Question: I heard that Haskell variables are immutable but i am able to reassign and update variable values

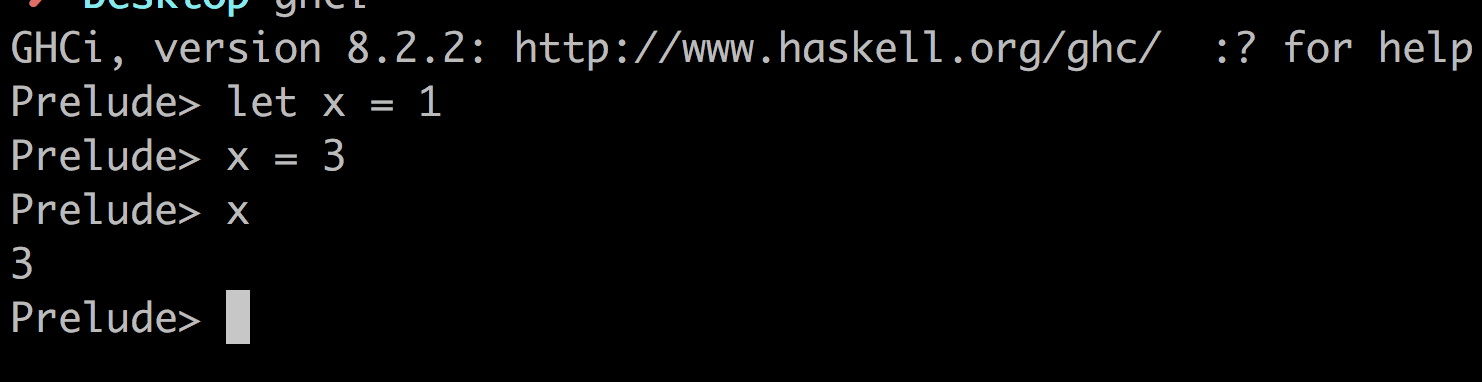
Answer: First, note that GHCi syntax is not quite the same as Haskell source-file syntax. In particular, 'x = 3' actually used to be illegal as such:
'''
GHCi, version 7.10.2: http://www.haskell.org/ghc/ :? for help
Prelude> x = 3
<interactive>:2:3: parse error on input '='
'''
Newer versions have made this possible by simply rewriting any such expression to 'let x = 3', which has always been ok:
'''
GHCi, version 7.10.2: http://www.haskell.org/ghc/ :? for help
Prelude> let x = 3
Prelude> x
3
'''
By contrast, in a Haskell source file, 'let x = 3' has never been legal by itself. This only works in a particular environment, namely a 'do'.
'''
main :: IO ()
main = do
let x = 3
print x
'''
And the GHCi prompt by design actually works like the lines in a 'do' block, so let's in the following discuss that. Note that I can also write
'''
main = do
let x = 1
let x = 3
print x
'''
And that's basically what's also going on in your GHCi session. However, as the others have remarked, this is mutation but . To understand how this works, note that the above is essentially a shorthand way of writing
'''
main =
let x = 1
in let x = 3
in print x
'''
So, you have . When you look up a variable in some expression, Haskell always picks the "nearest one", i.e. in the inner scope:
'''
main =
let x = 1
+--
in|let x = 3
|in print x
+-
'''
The outer 'x' isn't touched at all, it's basically unrelated to anything going on in the inner scope. The compiler will actually warn you about this, if asked if there's anything fishy in your file:
'''
$ ghc -Wall wtmpf-file16485.hs
[1 of 1] Compiling Main ( wtmpf-file16485.hs, wtmpf-file16485.o )
wtmpf-file16485.hs:3:8: warning: [-Wunused-local-binds]
Defined but not used: 'x'
|
3 | let x = 1
| ^
wtmpf-file16485.hs:3:12: warning: [-Wtype-defaults]
* Defaulting the following constraint to type 'Integer'
Num p0 arising from the literal '3'
* In the expression: 3
In an equation for 'x': x = 3
In the expression:
do let x = 1
let x = 3
print x
|
3 | let x = 1
| ^
wtmpf-file16485.hs:4:8: warning: [-Wname-shadowing]
This binding for 'x' shadows the existing binding
bound at wtmpf-file16485.hs:3:8
|
4 | let x = 3
| ^
'''
There: the second definition simply introduces a , more local variable which also happens to be called 'x', but is unrelated to the outer variable. I.e. we might as well rename them:
'''
main = do
let xOuter = 1
let xInner = 3
print xInner
'''
A consequence of all this is that a variable that's "mutated" in this way has no influence on other functions which use the original variable. Example:
'''
GHCi, version 8.2.1: http://www.haskell.org/ghc/ :? for help
Loaded GHCi configuration from /home/sagemuej/.ghci
Loaded GHCi configuration from /home/sagemuej/.ghc/ghci.conf
Prelude> let x = 1
Prelude> let info = putStrLn ("x is ="++show x++" right now")
Prelude> x = 3
Prelude> info
x is =1 right now
'''
Another consequence is that "updates" which try to use the old value behave in a funny way:
'''
Prelude> let s = "World"
Prelude> s = "Hello"++s
Prelude> s
"HelloHelloHelloHelloHelloHelloHelloHelloHelloHelloHelloHelloHelloHelloHelloHelloHelloHelloHelloHelloHelloHelloHelloHelloHelloHelloHelloHelloHelloHelloHelloHelloHelloHelloHelloHelloHelloHelloHelloHelloHelloHelloHelloHelloHelloHelloHelloHell^C
'''
Here, the new binding does just prepend '"Hello"' to the old 's="World"'. Instead, it prepends '"Hello"' to , which is in turn defined by '"Hello"' prepended to... and so on, recursively.